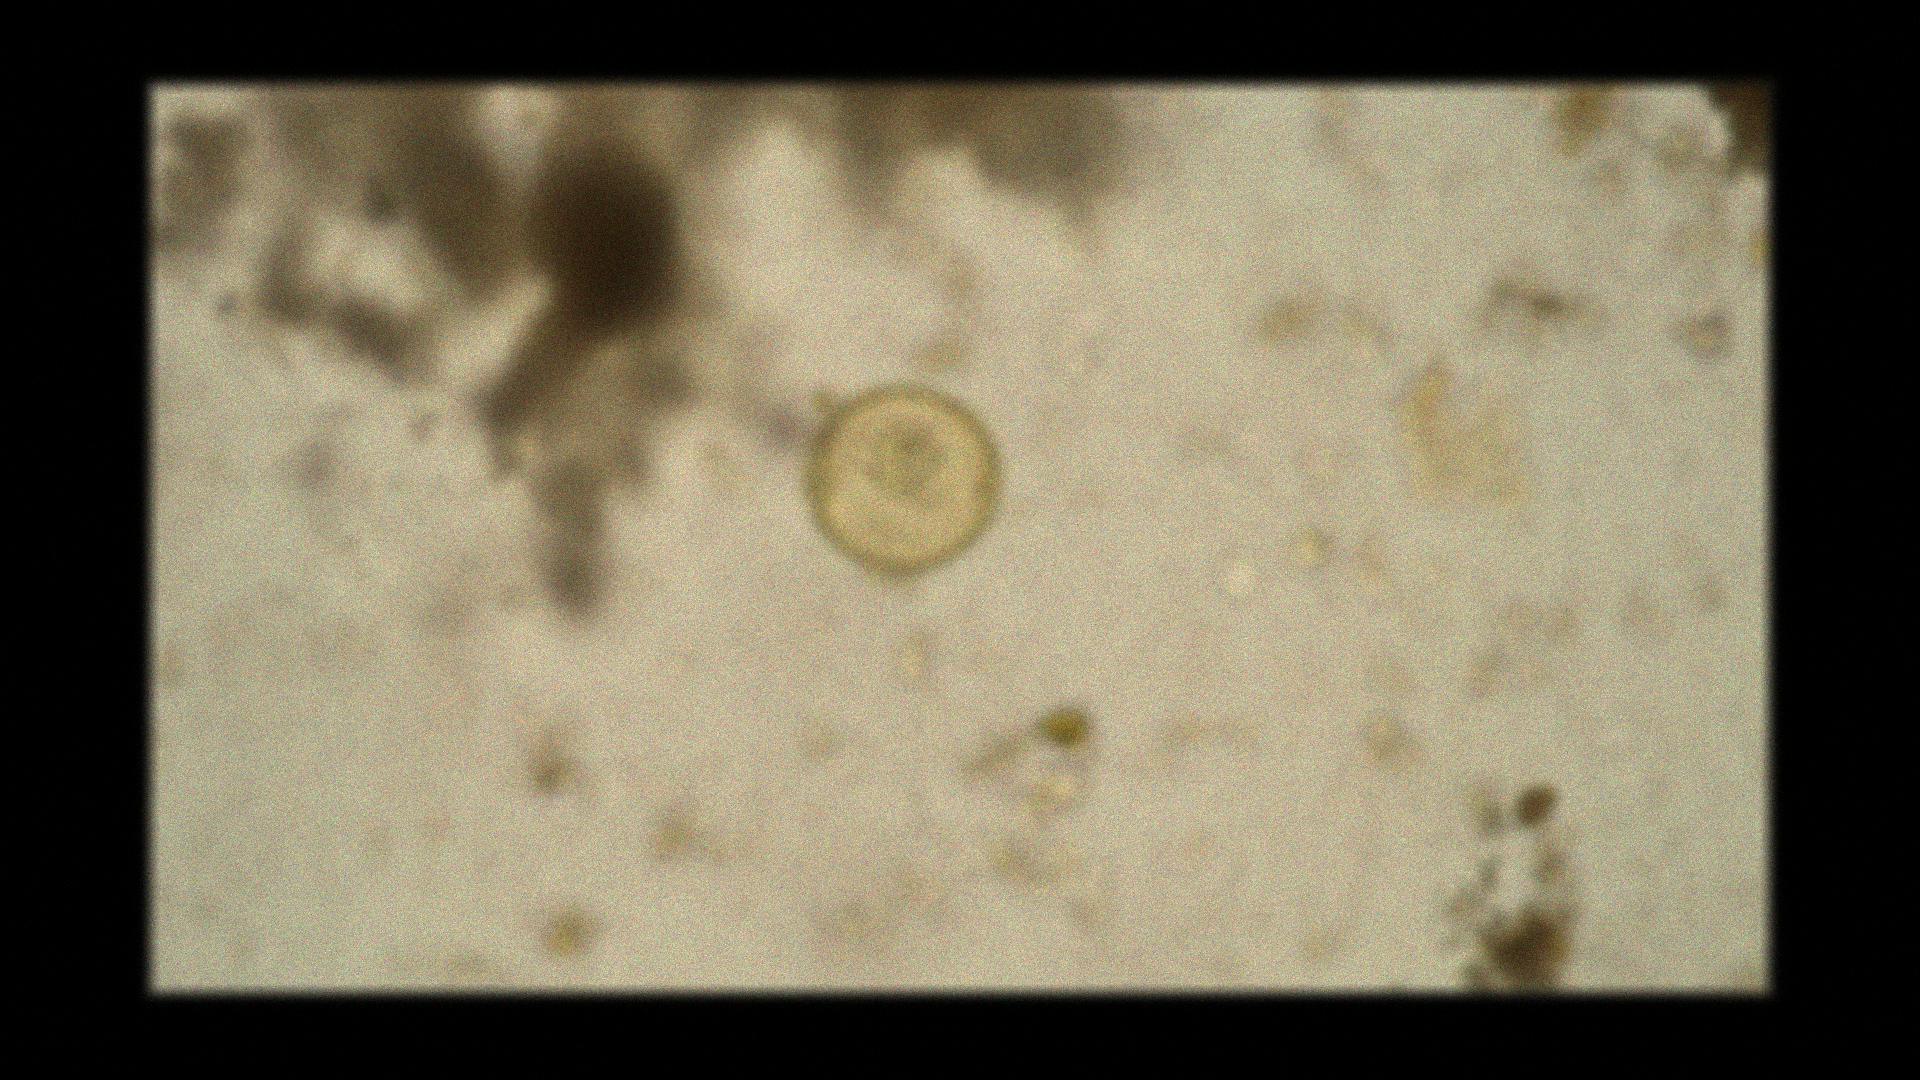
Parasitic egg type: Hymenolepis diminuta